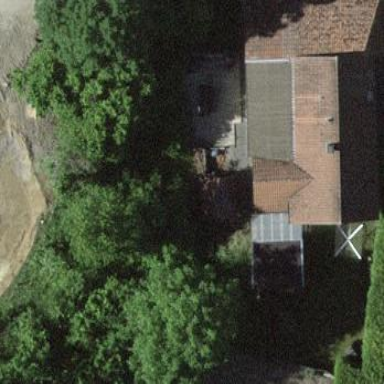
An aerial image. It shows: Farm building.